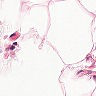
Metastatic tissue present: no